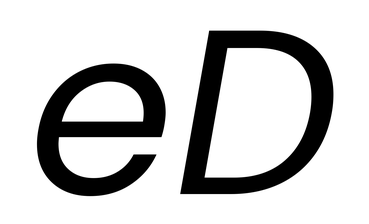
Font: Poppins-Italic